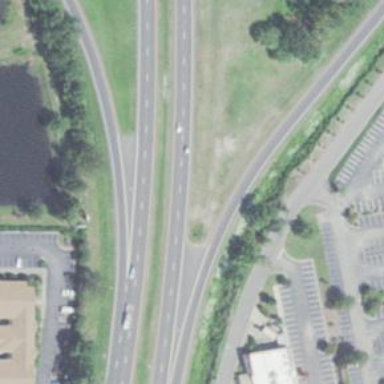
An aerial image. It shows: Trunk highway with expressway features.